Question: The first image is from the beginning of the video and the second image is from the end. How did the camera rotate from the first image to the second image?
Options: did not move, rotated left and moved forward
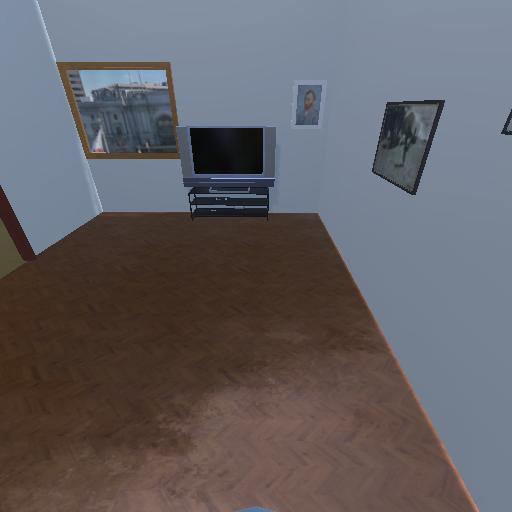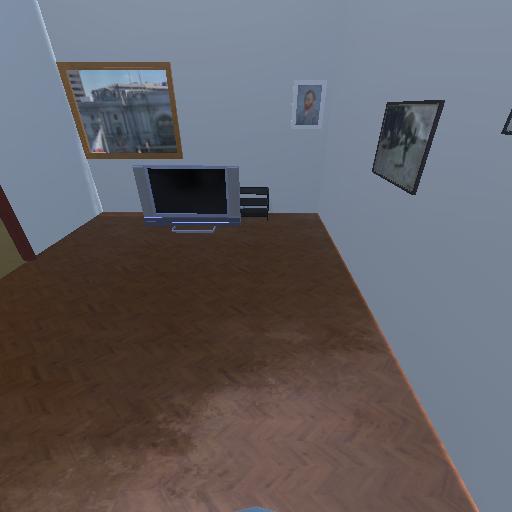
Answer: did not move